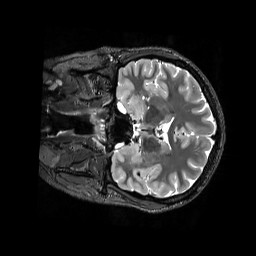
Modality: T2w
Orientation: coronal
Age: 26
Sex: female
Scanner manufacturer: siemens
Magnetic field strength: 3 T
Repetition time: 3.2 s
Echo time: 0.728 s